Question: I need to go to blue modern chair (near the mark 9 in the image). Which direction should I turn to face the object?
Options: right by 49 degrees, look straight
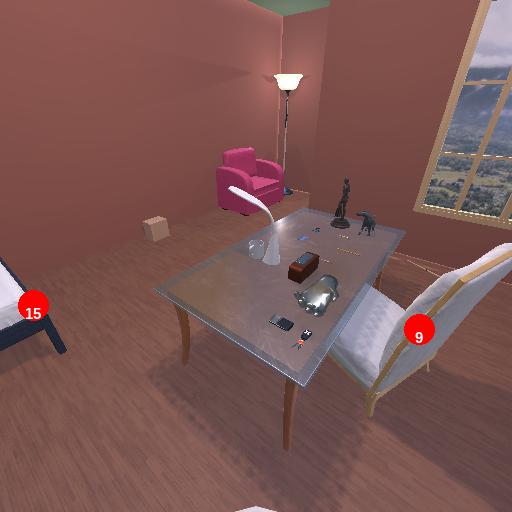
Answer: right by 49 degrees